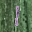
Label: 1